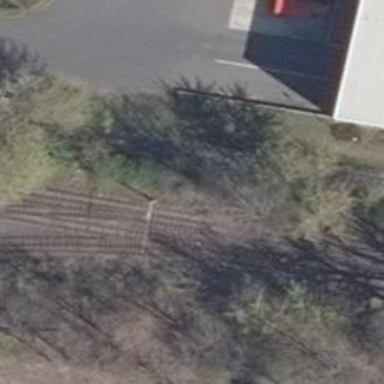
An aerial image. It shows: Railway switch.